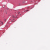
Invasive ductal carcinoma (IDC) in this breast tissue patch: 0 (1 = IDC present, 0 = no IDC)